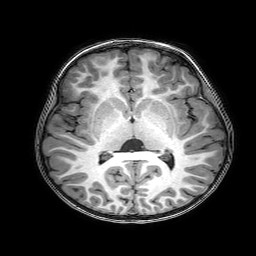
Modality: T1w
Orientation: coronal
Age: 6
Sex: female
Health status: healthy